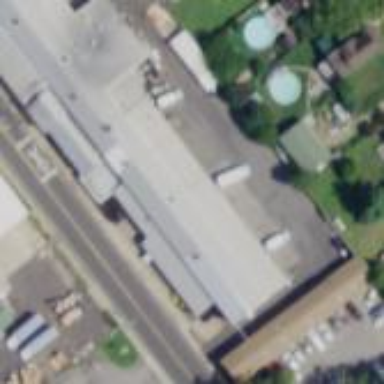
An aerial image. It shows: Industrial area.